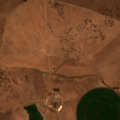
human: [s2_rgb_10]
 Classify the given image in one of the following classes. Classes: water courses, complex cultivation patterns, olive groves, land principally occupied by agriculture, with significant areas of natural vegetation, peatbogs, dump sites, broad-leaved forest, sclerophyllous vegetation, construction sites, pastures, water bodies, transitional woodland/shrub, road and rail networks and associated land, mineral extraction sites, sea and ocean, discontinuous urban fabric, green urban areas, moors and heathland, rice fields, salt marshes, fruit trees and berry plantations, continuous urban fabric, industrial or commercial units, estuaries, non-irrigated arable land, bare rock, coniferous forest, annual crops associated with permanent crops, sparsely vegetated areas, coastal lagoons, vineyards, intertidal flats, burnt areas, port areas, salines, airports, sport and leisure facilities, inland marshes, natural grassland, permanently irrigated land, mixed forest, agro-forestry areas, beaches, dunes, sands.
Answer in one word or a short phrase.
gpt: non-irrigated arable land, pastures, agro-forestry areas